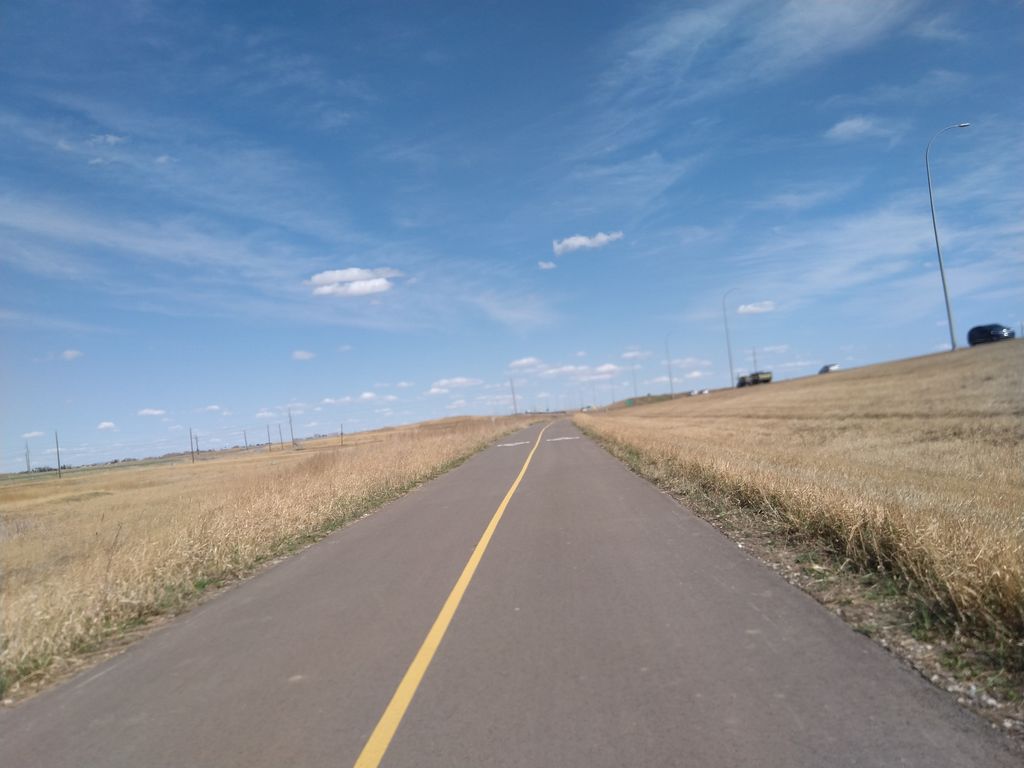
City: calgary